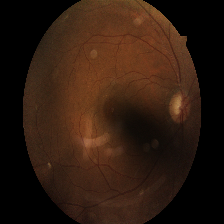
Diabetic retinopathy grade: Moderate